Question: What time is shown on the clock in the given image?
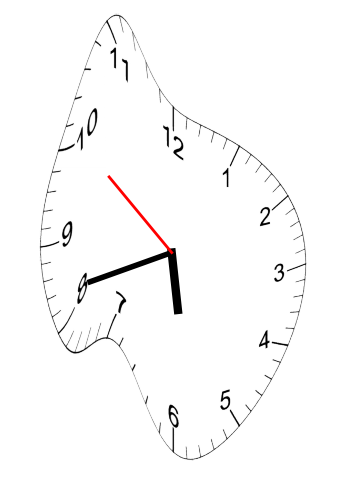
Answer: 05:41:51